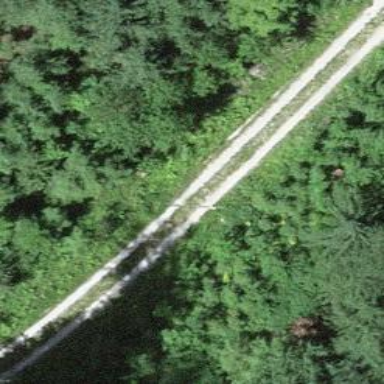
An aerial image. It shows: Gravel track with Grade 3 quality.